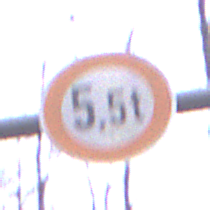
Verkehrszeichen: TatsaechlicheMasse
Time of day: Midday
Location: Outdoor (Nature)
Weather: Overcast
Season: Autumn
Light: Natural